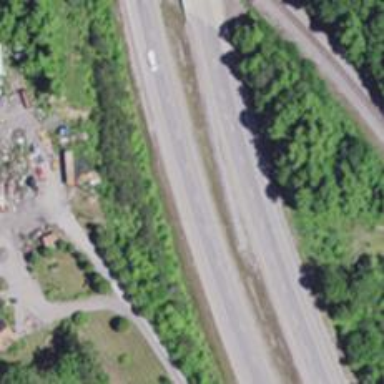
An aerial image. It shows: Trunk highway.